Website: home-depot
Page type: billing-address
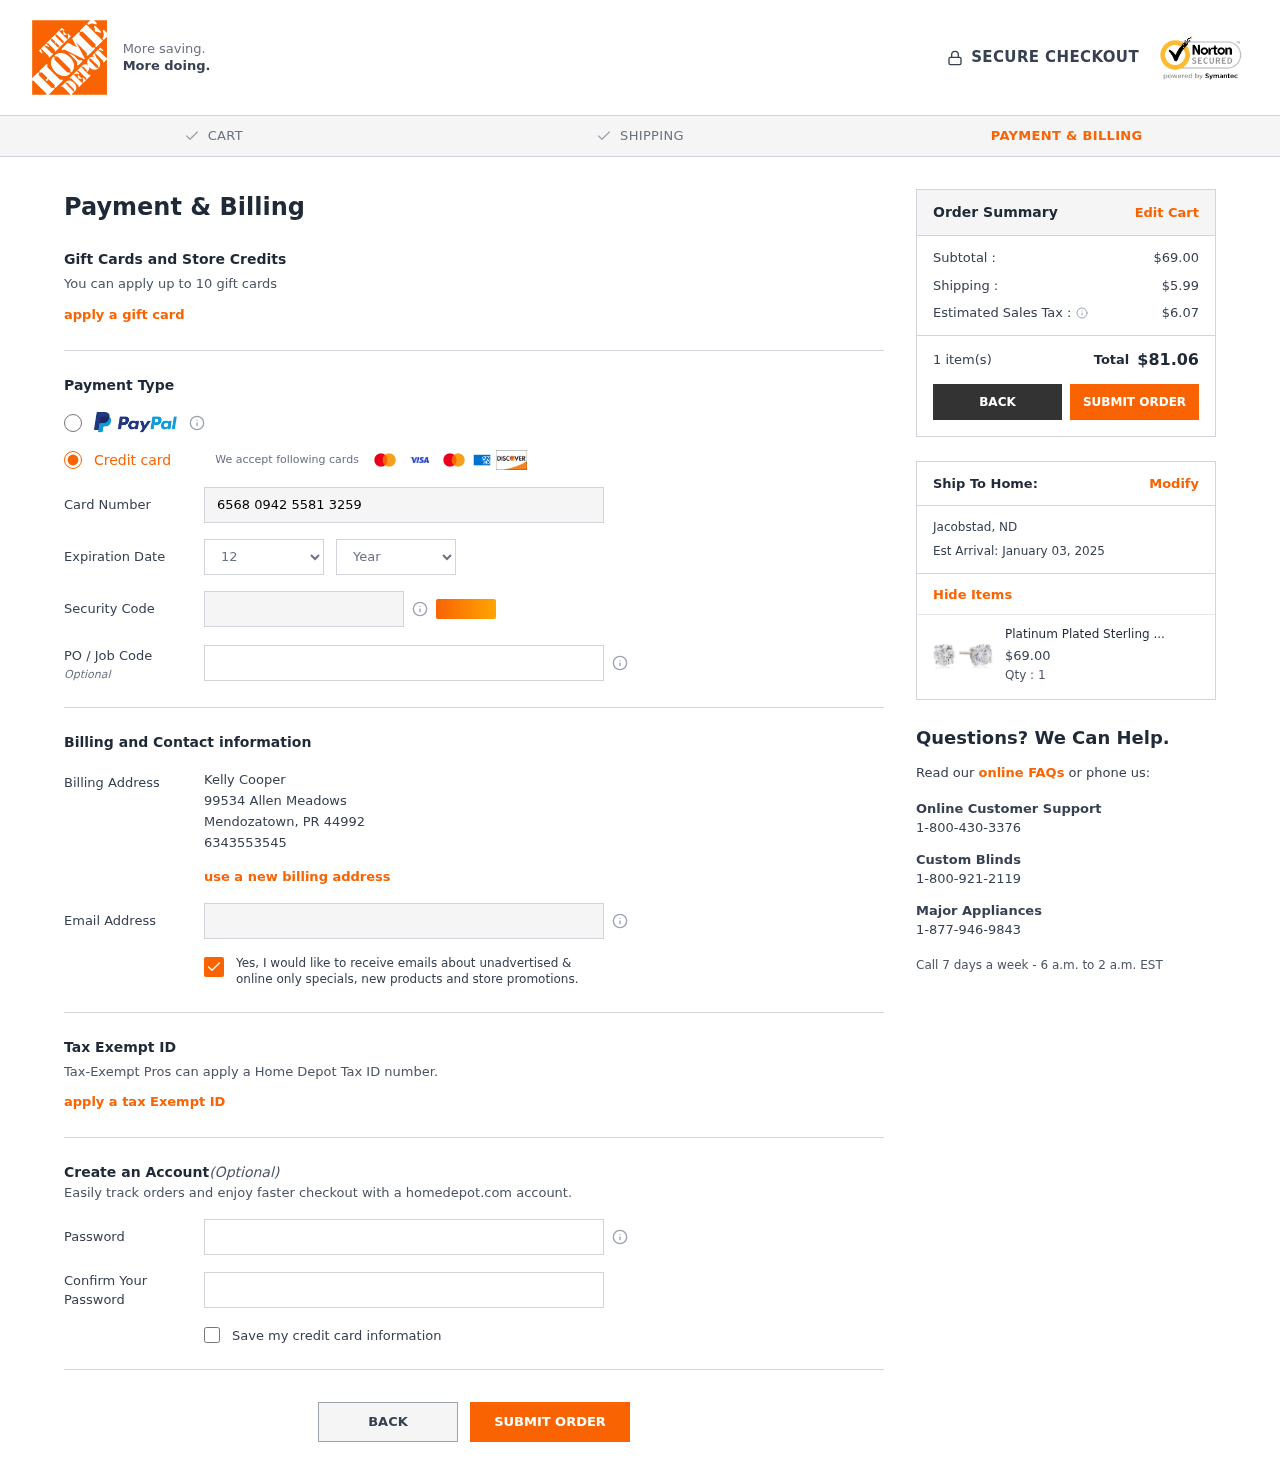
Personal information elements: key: PII_CARD_CVV
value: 944
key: PII_CARD_EXPIRY_MONTH
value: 12
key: PII_CARD_EXPIRY_YEAR
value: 26
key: PII_CARD_NUMBER
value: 6568 0942 5581 3259
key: PII_CITY
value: Mendozatown
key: PII_CITY2
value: Jacobstad
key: PII_EMAIL
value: kcooper@hotmail.com
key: PII_FULLNAME
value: Kelly Cooper
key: PII_JOB_CODE
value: WO-128326
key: PII_PHONE
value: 6343553545
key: PII_POSTCODE
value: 44992
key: PII_STATE_ABBR
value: PR
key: PII_STATE_ABBR2
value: ND
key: PII_STREET
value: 99534 Allen Meadows
Product elements: key: PRODUCT1_NAME
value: Platinum Plated Sterling Silver Stud Earrings set with Round Cut Swarovski Zirconia (2 cttw)
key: PRODUCT1_PRICE
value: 69
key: PRODUCT1_QUANTITY
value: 1
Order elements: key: ORDER_SUBTOTAL
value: $69.00
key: ORDER_SHIPPING_COST
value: $5.99
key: ORDER_TAX
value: $6.07
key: ORDER_NUM_ITEMS
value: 1 item(s)
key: ORDER_TOTAL
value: $81.06
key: ORDER_DELIVERY_DATE
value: Est Arrival: January 03, 2025